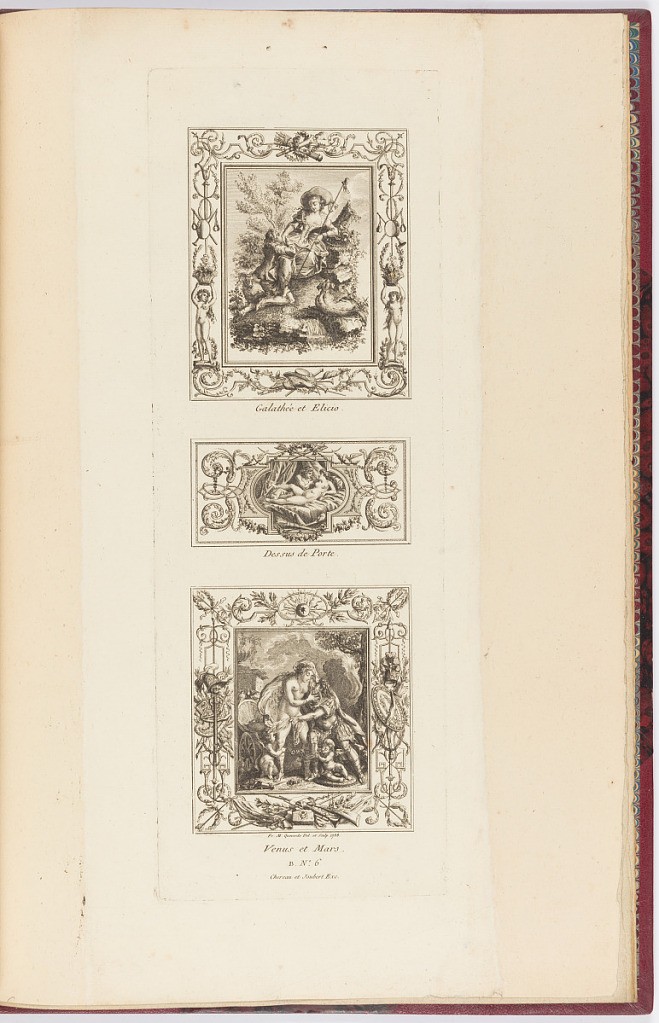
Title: Three Paneling Designs
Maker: François Marie Isidore Queverdo, 1748 - 1797
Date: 1788
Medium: Etching and engraving on paper
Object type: Print
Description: Three designs for decorative panels. The upper panel depicts the pastoral figures of Galatea and Elicio seated in a landscape with sheep and a basket of flowers, framed by nude female figures, pastoral trophies, musical instruments, torch, quiver of arrows, and scrolling leaves. The middle panel is an overdoor featuring two nude figures in bed, framed by scrolling leaves, festoons of flowers, birds, and arrows. The lower panel depicts the mythological gods, Venus and Mars embracing with putti at their feet, within a landscape, framed by trophies of war, scrolling leaves, arms, armor, and a canon ball. The plate is signed, numbered, and dated.